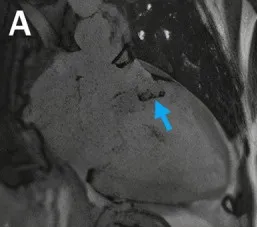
Cardiovascular magnetic resonance imaging with inversion recovery sequence using long inversion time showed area of no contrast uptake at the basal anterior and anterolateral wall.
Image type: radiology (mri)